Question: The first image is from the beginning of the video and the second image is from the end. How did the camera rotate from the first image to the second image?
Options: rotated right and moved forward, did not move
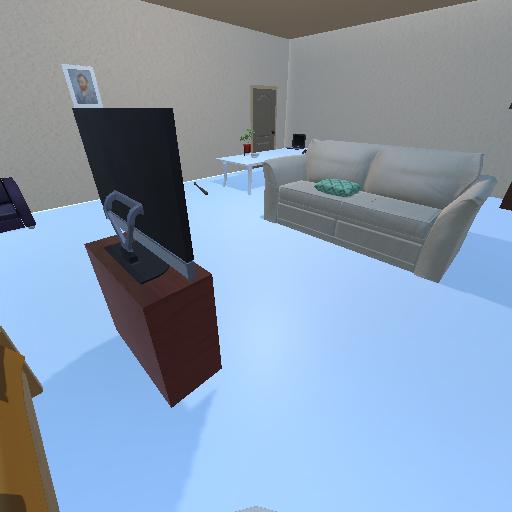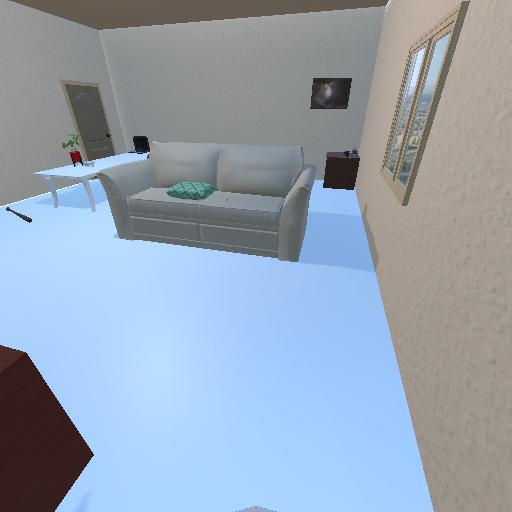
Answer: rotated right and moved forward